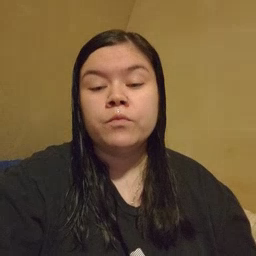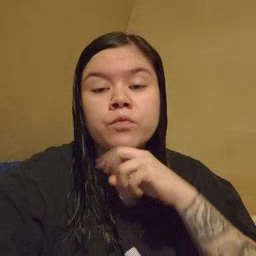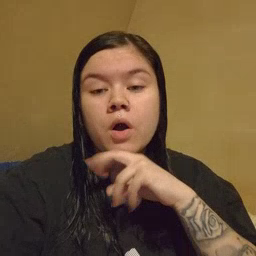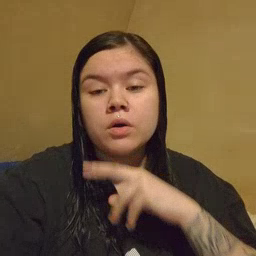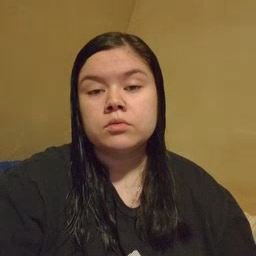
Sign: frog